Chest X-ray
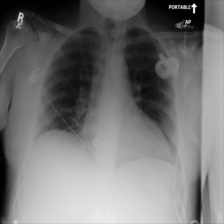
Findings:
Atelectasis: negative
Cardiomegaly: negative
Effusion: negative
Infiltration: negative
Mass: negative
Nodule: negative
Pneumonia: negative
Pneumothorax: negative
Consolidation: negative
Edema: negative
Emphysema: negative
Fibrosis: negative
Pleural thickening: negative
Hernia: negative